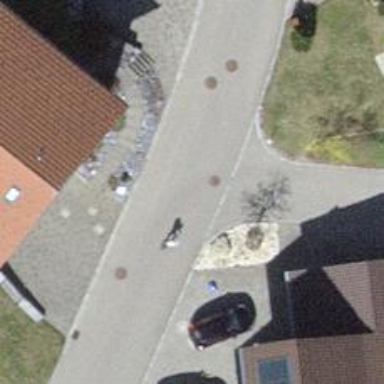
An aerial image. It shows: Residential road.